Aerial crown-view tile of a tropical tree (Barro Colorado Island, Panama), acquired 20240918:
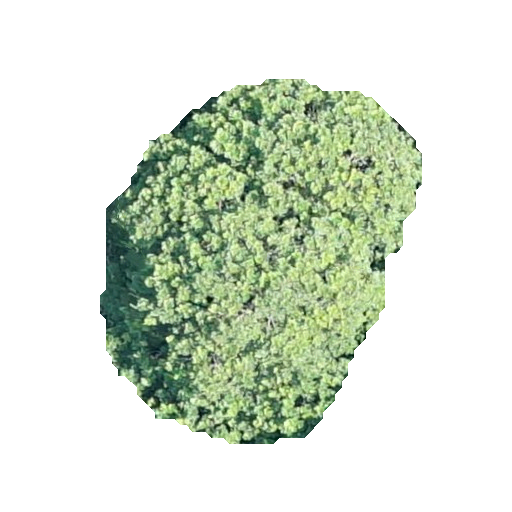
Species: Simarouba amara
GBIF accepted scientific name: Simarouba amara
Crown area: 134.162 m²